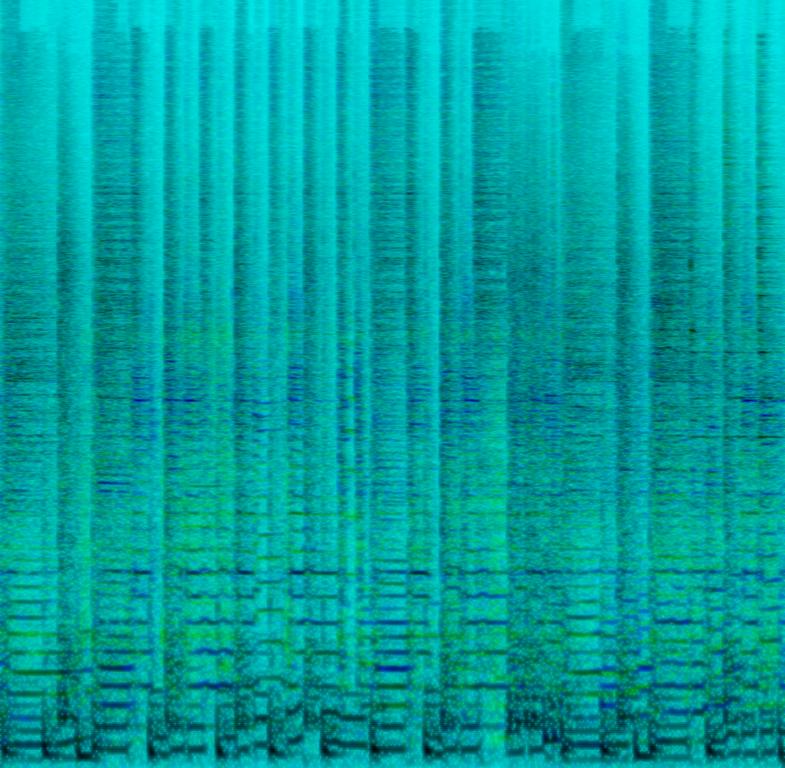
The low quality recording features a rock song that consists of wide electric guitar melodies, groovy bass guitar, shimmering shakers, punchy snare and kick hits, followed by aggressive tom rolls. It sounds energetic and the drums are reverberant, as they were probably recorded in a medium size drum room.